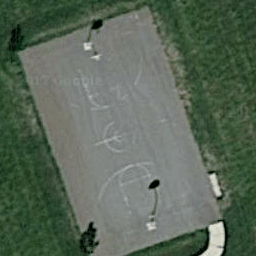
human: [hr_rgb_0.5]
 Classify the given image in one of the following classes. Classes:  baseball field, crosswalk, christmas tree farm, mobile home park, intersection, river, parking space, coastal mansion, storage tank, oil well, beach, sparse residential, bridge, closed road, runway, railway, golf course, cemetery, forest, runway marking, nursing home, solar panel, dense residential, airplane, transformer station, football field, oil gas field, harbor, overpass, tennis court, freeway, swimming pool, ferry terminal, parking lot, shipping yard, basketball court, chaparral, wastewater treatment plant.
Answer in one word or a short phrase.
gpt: basketball court